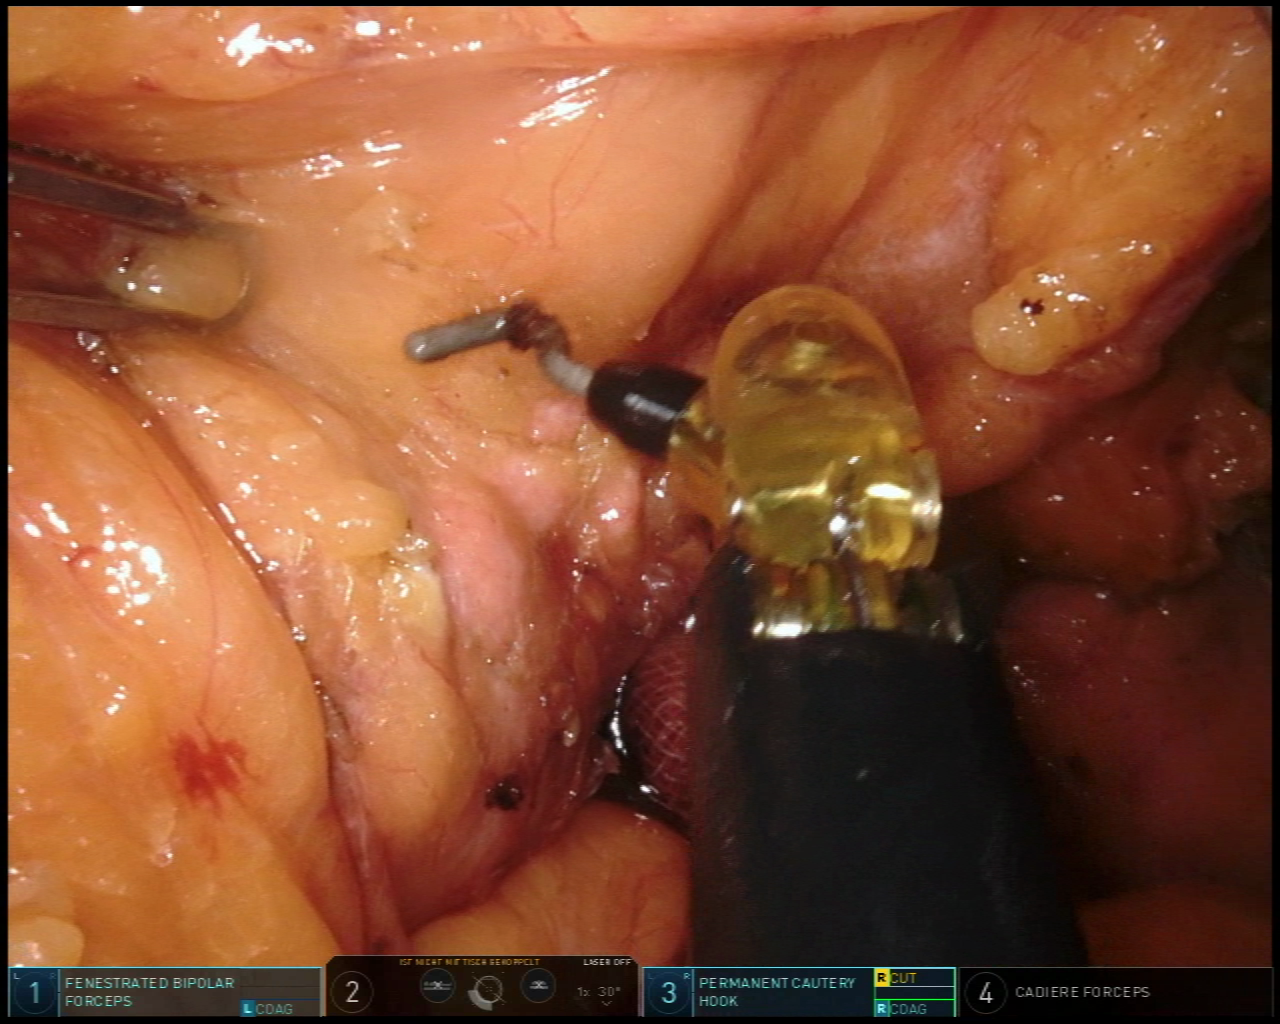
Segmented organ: pancreas
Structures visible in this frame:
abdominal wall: no
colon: no
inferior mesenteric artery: no
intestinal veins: no
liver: no
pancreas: yes
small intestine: no
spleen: no
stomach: no
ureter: no
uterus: no
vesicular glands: no